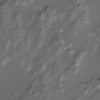
Label: not_dusty